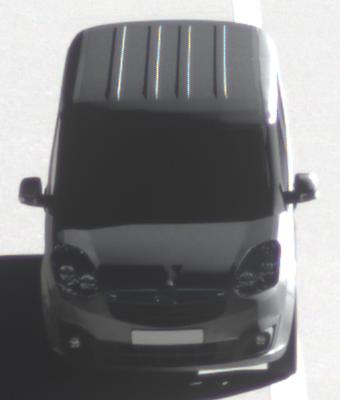
Make: Opel
Model: Combo Combi L1H1 1.4
Detailed model: Combo (D) Combi
Model produced from: 2012/01
Model produced until: 2013/11
Doors: 5
Color: gray
Road condition: dry road
Daytime: morning or afternoon
Contrast: high contrast